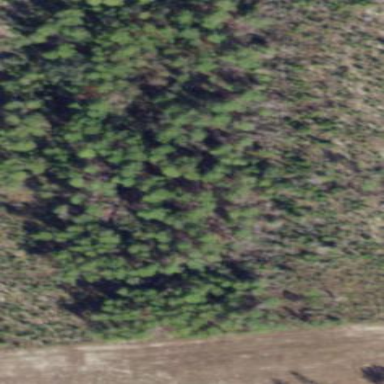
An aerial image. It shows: Needle-leaved woodland.